Question: In a skip-list such as this one:

Does the element 4 have access to itself in the second and third list? The reason I ask is because I'm trying to figure out how to implement the delete operation for a skip list. Thank you
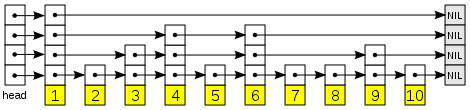
Answer: Yes, in a skip list, each of the pointers has some way of getting you to the actual entries. Typically, you'd implement this by having each of the pointers point not to a linked list cell in some entry, but to the entry itself. As long as you remember the current depth that you're at, you can then continue along the linked list by indexing into the array of pointers stored at the next cell.
For example:
'''
struct Cell {
Cell* pointers[]; // Each points to the root of a new Cell
Type data;
};
'''
Hope this helps!